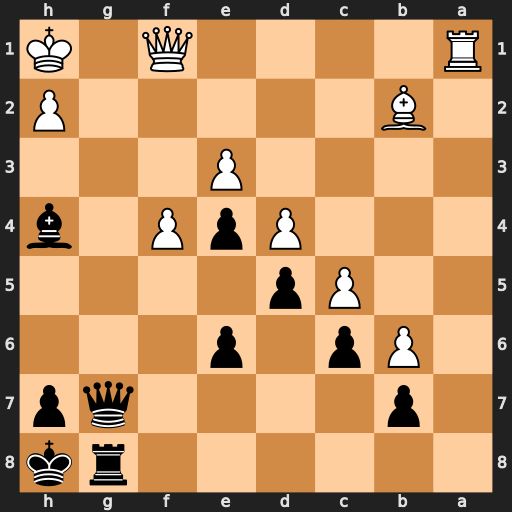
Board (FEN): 6rk/1p4qp/1Pp1p3/2Pp4/3PpP1b/4P3/1B5P/R4Q1K
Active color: b
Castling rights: -
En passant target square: -
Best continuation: Qg4 Bc3 Qf3+ Qxf3 exf3